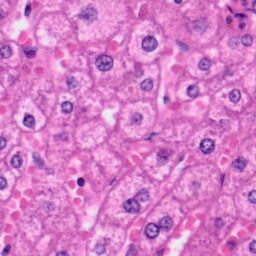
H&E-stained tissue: Liver